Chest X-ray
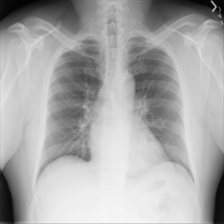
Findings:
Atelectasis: negative
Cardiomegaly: negative
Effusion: negative
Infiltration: negative
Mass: negative
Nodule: negative
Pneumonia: negative
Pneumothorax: negative
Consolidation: negative
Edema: negative
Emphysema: negative
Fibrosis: negative
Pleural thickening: negative
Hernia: negative